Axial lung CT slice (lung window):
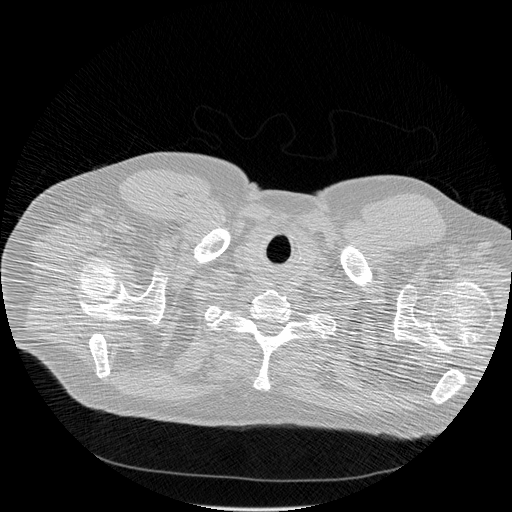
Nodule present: no